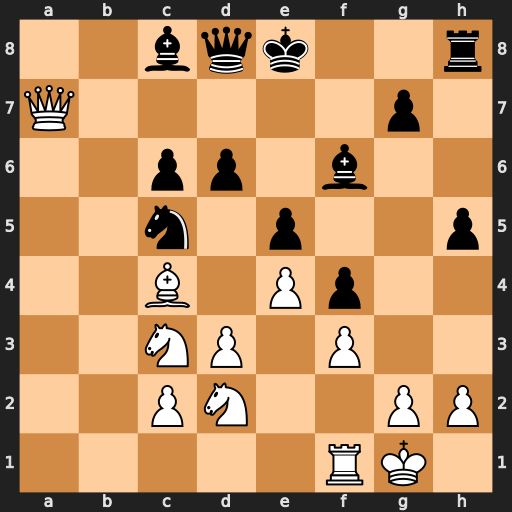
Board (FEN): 2bqk2r/Q5p1/2pp1b2/2n1p2p/2B1Pp2/2NP1P2/2PN2PP/5RK1
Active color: w
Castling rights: k
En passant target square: -
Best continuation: Qf7#